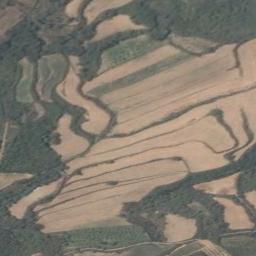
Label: terrace